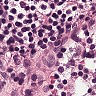
Metastatic tissue present: no